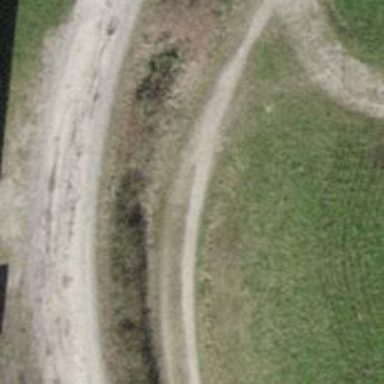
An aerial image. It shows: Track with pebblestone surface. The tracktype is grade4.